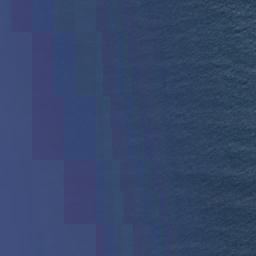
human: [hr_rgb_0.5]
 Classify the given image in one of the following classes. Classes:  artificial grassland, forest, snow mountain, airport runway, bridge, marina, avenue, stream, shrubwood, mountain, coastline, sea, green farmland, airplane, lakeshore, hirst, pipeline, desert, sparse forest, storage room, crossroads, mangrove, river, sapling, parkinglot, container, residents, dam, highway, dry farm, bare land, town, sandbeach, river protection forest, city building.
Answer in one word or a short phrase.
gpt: sea